The plot shows how the frequency content of a bearing vibration signal evolves over time (STFT spectrogram). Based on the visible evidence, which condition applies: normal, inner_race, outer_race, ball?
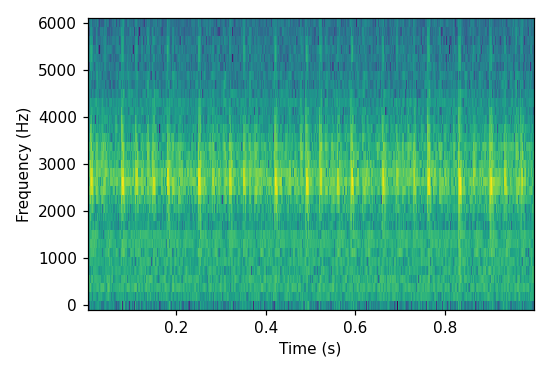
Answer: inner_race